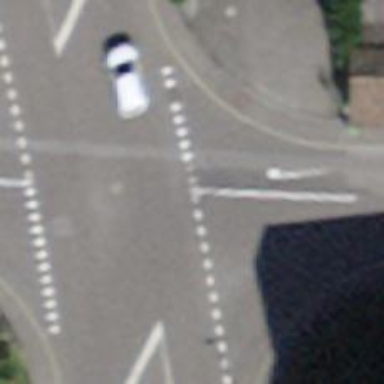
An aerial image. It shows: Road with "give way" sign.